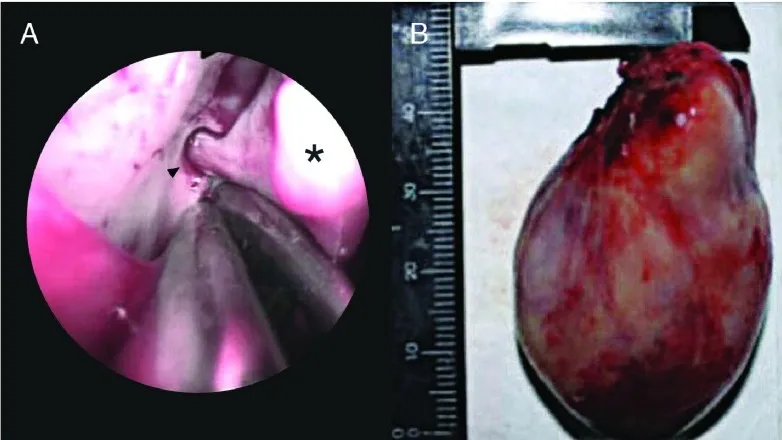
A. Intraoperative endoscopic view of the sphenopalatine artery (black arrowhead) supplying the mass (black asterisk) and
B. Gross specimen measuring 4.7 x 3.2 x 2.7 cm. Adobe Photoshop CC 20.01 release was used to erase identifying patient details and sharpen the image (applied to entire image 2
B).
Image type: endoscopy (arthroscopy)